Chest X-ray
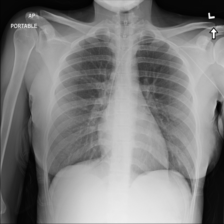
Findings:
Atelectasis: negative
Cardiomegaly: negative
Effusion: negative
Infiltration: negative
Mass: negative
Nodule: negative
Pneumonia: negative
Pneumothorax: negative
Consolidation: negative
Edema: negative
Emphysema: negative
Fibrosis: negative
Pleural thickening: negative
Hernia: negative